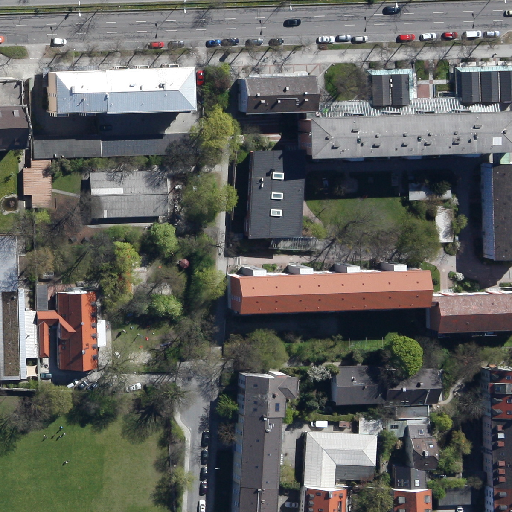
Referring expression: paved road